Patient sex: F
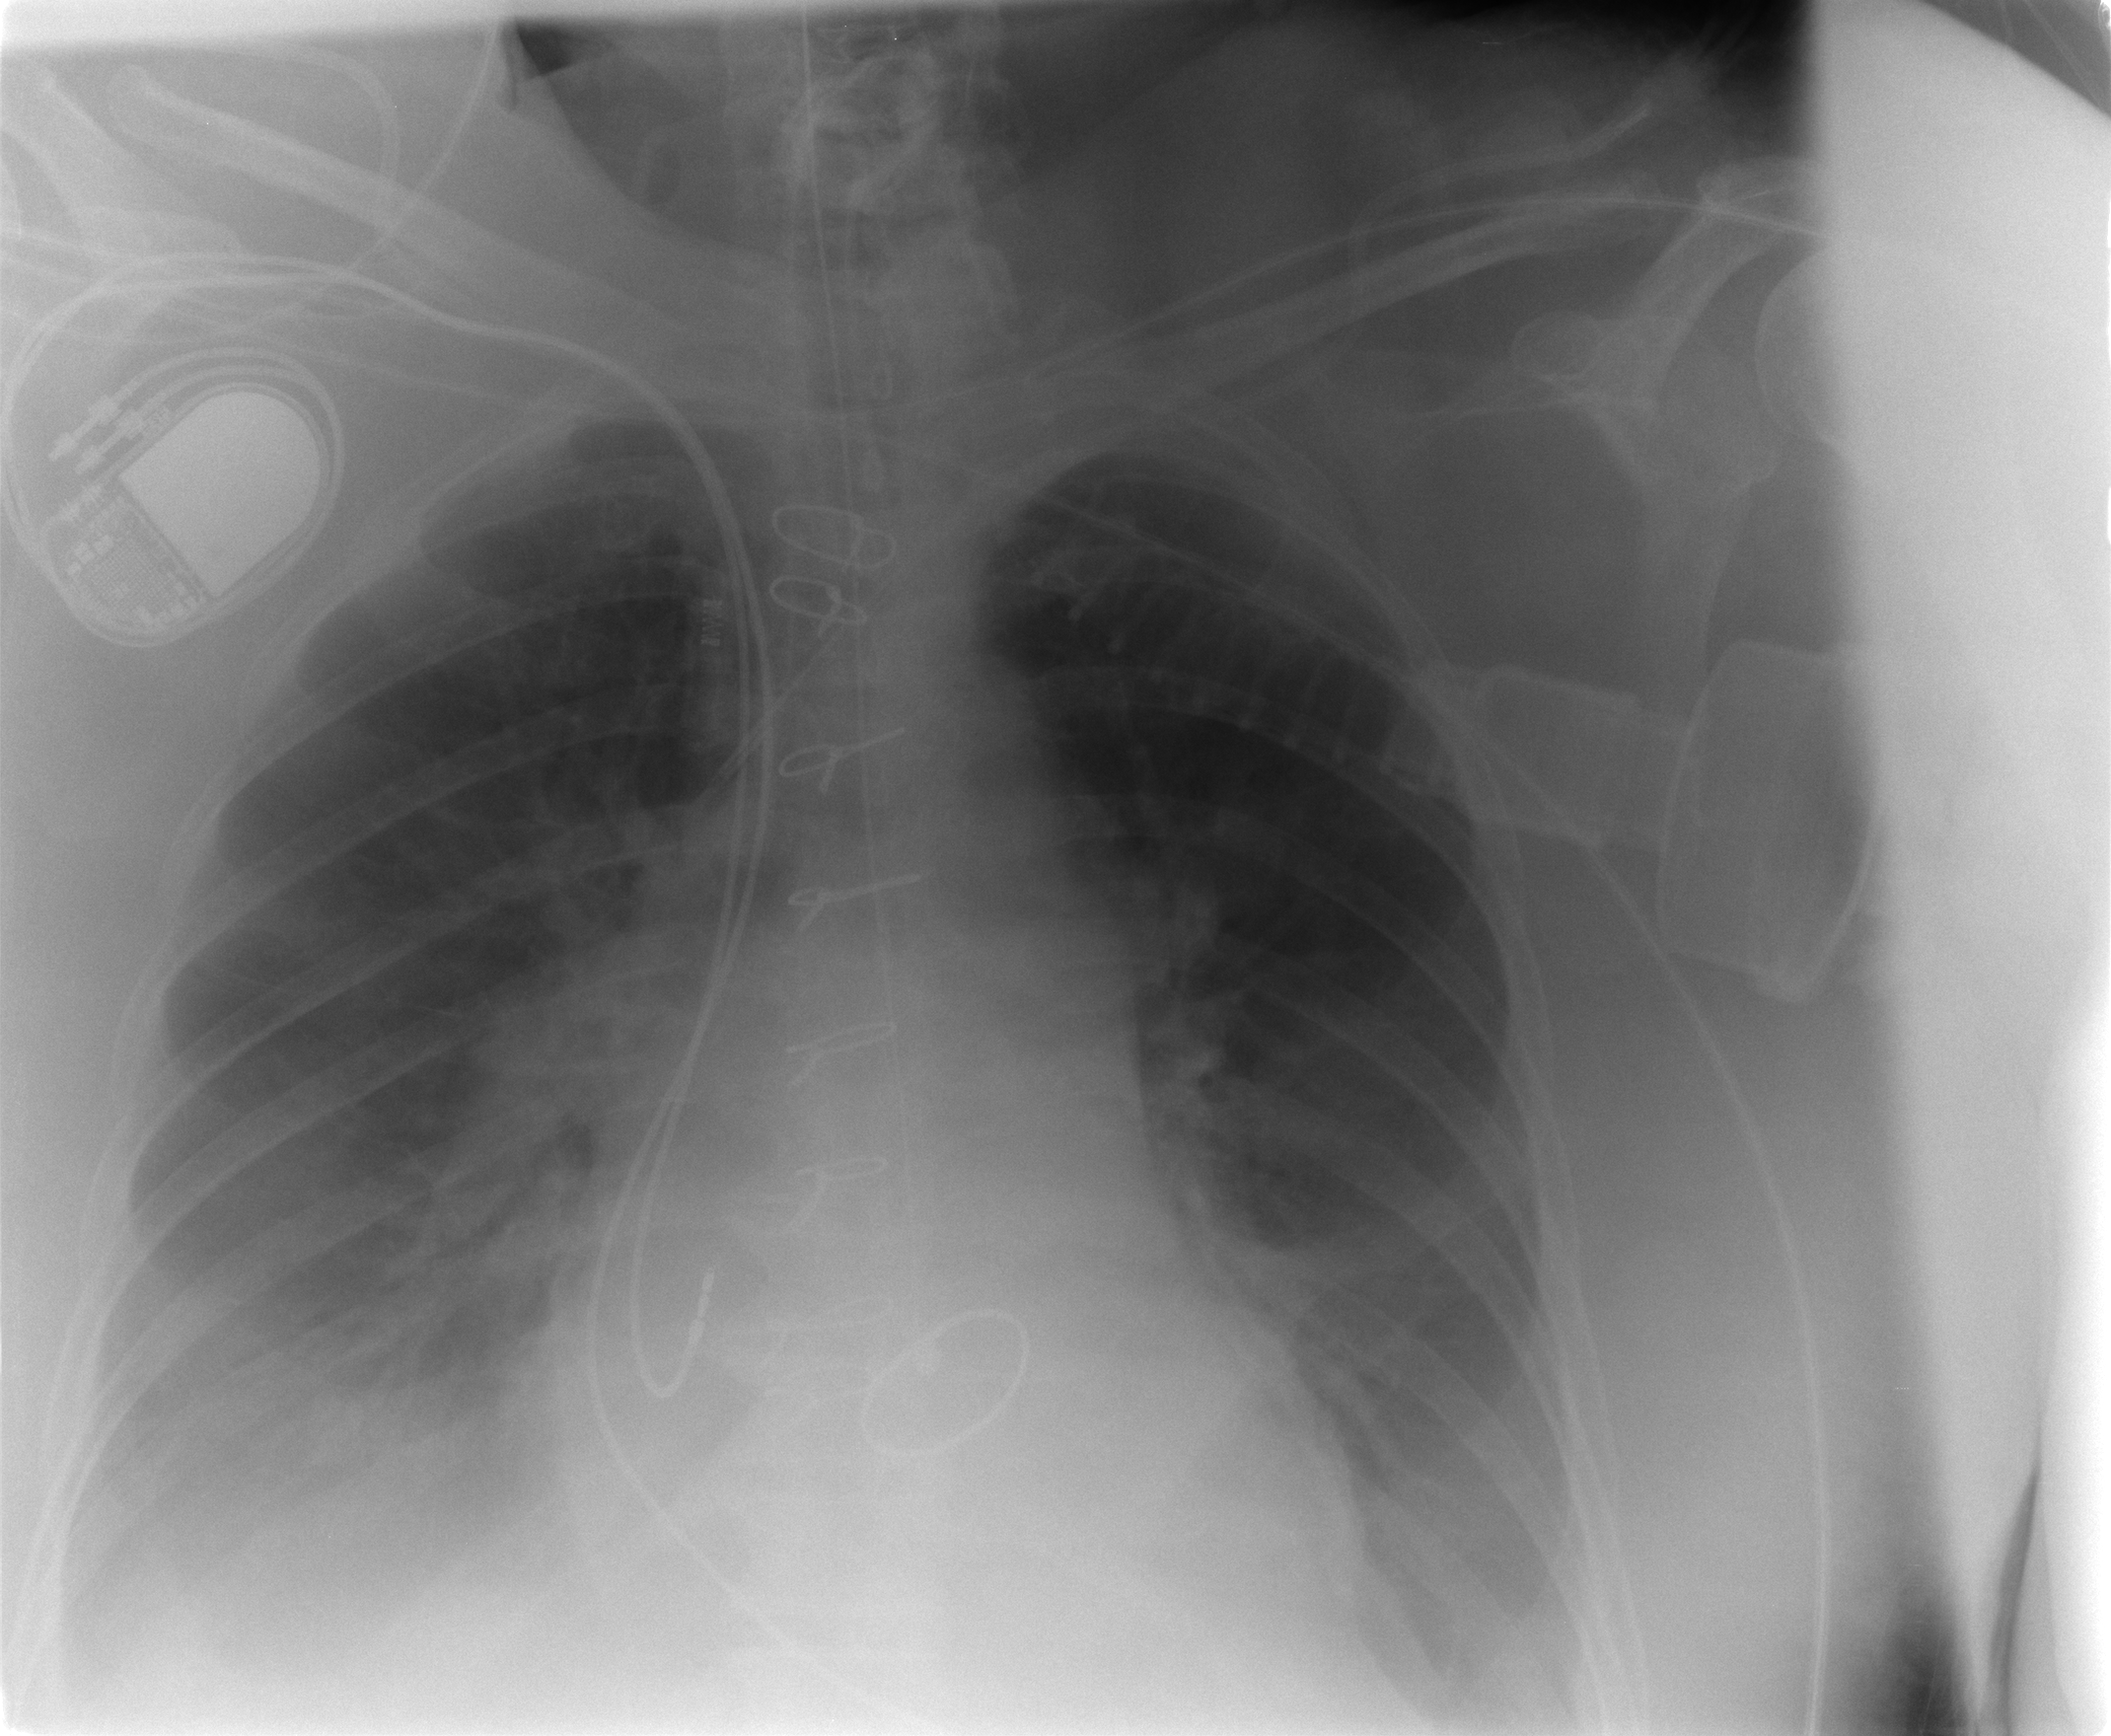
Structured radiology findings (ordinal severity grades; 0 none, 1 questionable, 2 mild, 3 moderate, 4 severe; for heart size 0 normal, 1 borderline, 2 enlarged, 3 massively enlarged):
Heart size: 2
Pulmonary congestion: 2
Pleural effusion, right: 2
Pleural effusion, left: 2
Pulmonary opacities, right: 2
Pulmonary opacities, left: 0
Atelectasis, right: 2
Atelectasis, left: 2